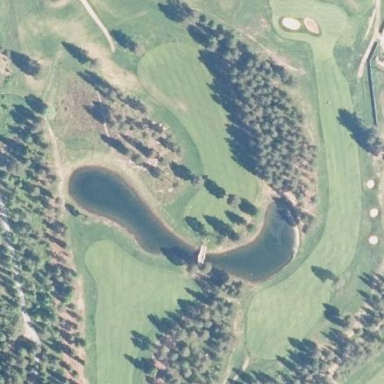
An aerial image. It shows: Scenic golf fairway.